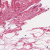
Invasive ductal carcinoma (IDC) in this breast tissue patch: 0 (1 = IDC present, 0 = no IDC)